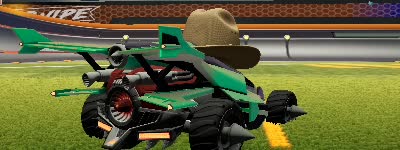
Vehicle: aftershock